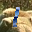
Label: 1